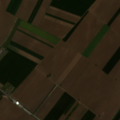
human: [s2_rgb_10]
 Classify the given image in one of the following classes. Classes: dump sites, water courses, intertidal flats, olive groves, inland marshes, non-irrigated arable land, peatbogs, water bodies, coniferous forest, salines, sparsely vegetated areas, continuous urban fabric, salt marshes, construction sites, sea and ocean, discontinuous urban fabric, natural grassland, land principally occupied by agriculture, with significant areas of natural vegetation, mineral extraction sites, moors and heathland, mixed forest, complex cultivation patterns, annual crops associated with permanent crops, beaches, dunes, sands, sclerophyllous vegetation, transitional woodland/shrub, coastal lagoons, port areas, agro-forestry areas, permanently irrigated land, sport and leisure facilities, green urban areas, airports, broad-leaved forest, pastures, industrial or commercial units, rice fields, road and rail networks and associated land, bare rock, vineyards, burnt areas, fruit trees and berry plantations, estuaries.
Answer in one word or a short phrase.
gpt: non-irrigated arable land